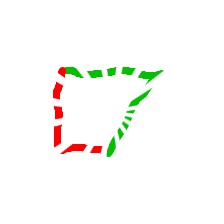
Shape: trapezoid